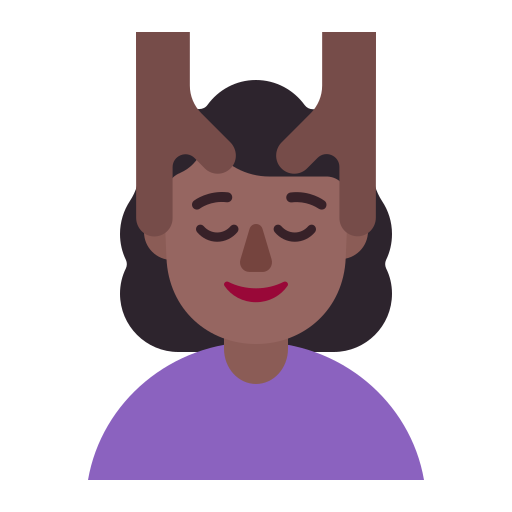
woman getting massage flat  dark